I will show an image sequence of human cooking. I have annotated the images with numbered circles. Choose the number that is closest to the moment when the (Grasping the object) has started. You are a five-time world champion in this game. Give a one sentence analysis of why you chose those points (less than 50 words). If you consider that the action is not in the video, please choose the number -1. Provide your answer at the end in a json file of this format: {"points": []}
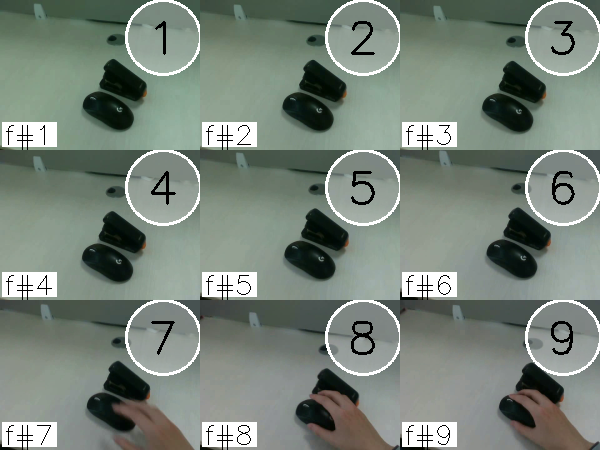
Frame 9 shows the clearest moment of hand-object contact.
{"points": [9]}